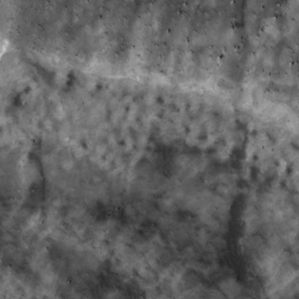
Label: non_frost